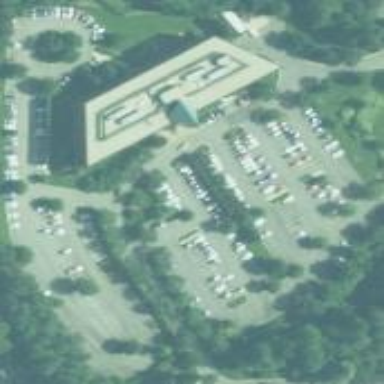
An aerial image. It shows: Parking area with surface.